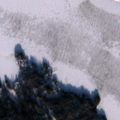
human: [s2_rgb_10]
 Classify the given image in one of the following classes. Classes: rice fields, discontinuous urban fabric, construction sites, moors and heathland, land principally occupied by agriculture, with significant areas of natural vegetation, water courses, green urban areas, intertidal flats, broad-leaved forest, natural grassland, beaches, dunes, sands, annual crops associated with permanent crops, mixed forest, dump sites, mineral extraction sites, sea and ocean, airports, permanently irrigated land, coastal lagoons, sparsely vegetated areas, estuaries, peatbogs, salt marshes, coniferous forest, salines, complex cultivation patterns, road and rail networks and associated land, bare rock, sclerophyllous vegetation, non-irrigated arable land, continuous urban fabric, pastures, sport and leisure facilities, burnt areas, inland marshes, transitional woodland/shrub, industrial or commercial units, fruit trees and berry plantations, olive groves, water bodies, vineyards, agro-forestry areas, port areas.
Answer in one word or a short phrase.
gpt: coniferous forest, sea and ocean